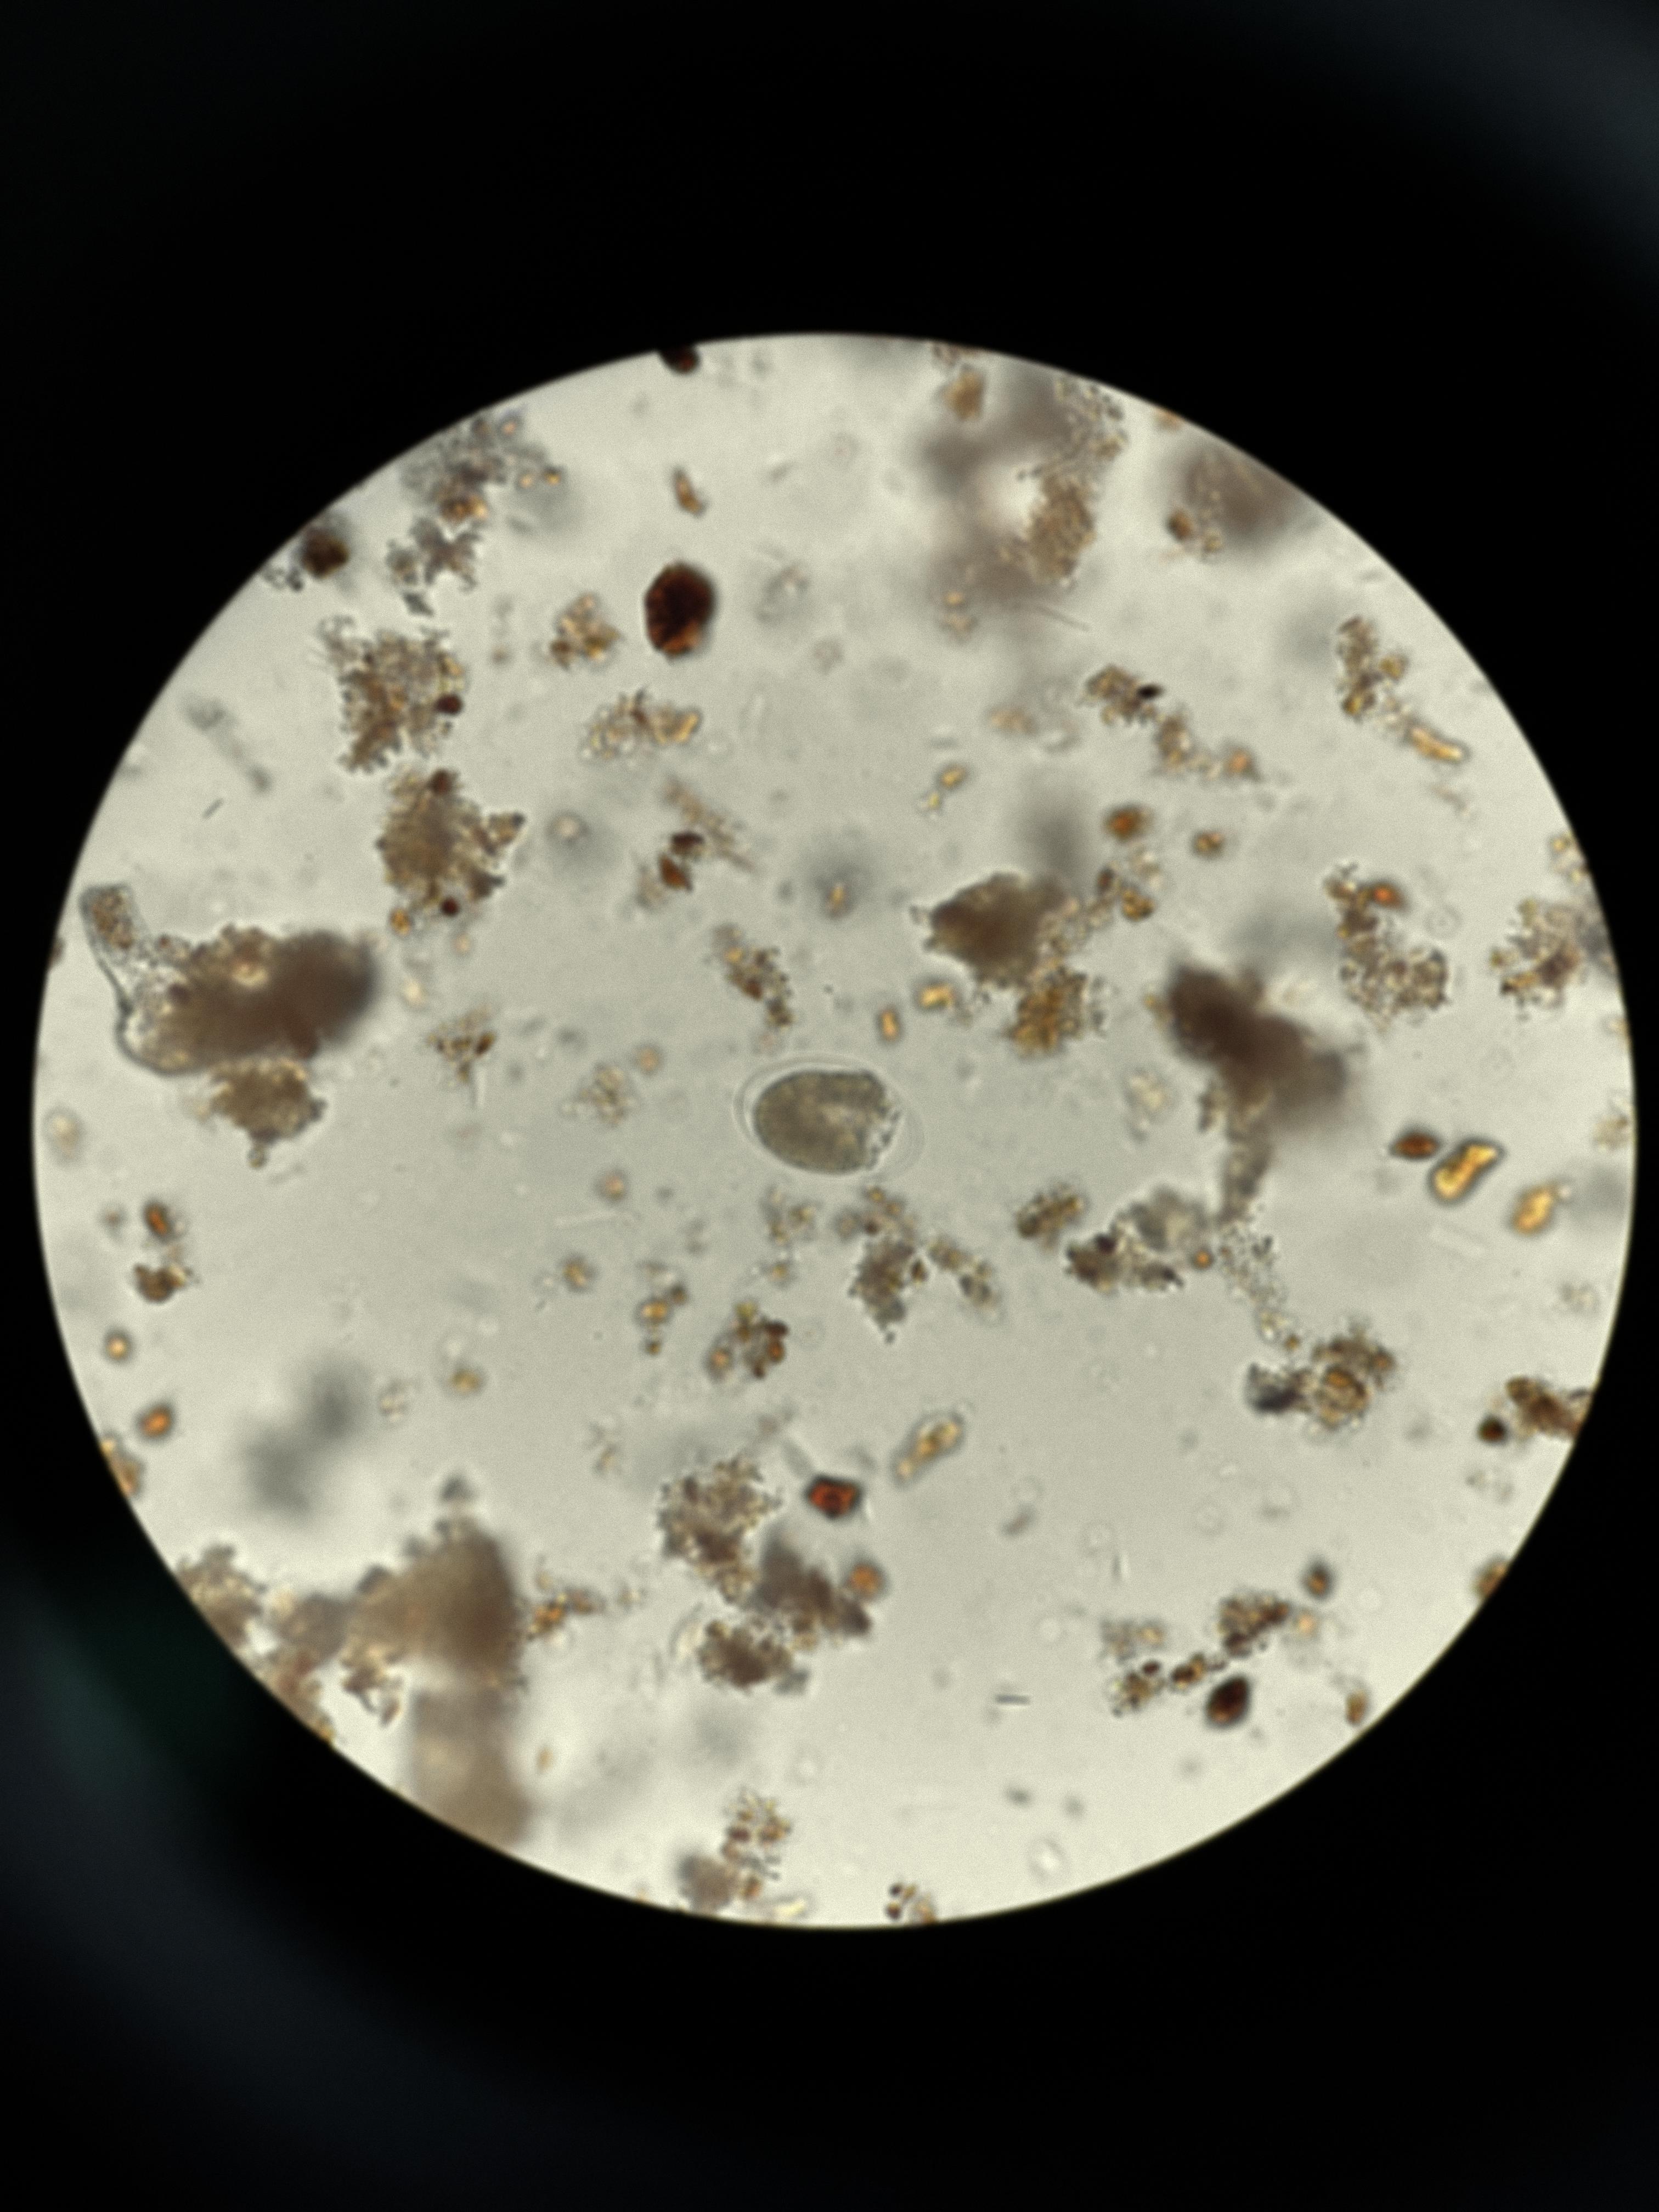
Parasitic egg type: Hookworm egg